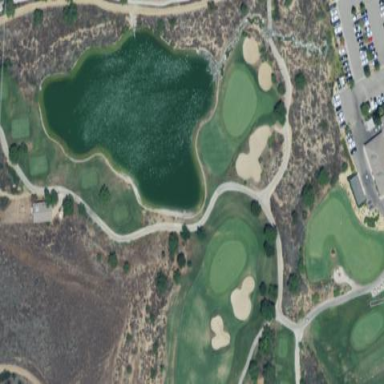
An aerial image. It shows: Picturesque scene of golf course with lateral water hazard.